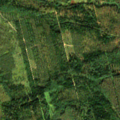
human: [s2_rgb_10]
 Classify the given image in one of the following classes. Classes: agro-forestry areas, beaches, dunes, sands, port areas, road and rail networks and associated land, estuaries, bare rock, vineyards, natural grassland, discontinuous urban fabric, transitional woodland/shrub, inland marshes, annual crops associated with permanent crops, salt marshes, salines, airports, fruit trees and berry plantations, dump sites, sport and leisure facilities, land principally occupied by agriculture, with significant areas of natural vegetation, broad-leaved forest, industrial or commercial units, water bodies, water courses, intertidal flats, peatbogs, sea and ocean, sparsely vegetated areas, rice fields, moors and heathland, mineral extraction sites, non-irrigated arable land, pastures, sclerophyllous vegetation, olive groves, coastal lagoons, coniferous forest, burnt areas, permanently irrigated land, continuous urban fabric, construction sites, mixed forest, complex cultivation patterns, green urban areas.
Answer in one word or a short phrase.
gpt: broad-leaved forest, coniferous forest, mixed forest, transitional woodland/shrub